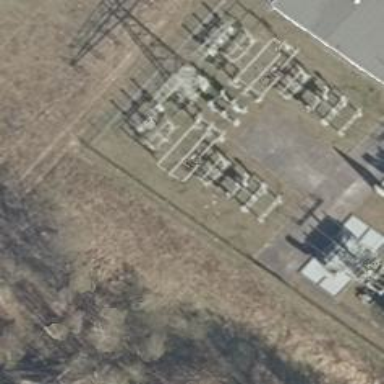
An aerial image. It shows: Busbar power line with 3 cables.